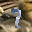
Label: 7